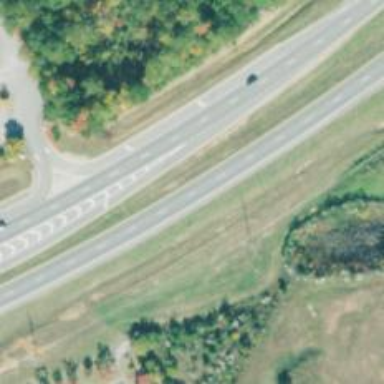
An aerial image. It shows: Expressway with asphalt surface classified as trunk highway.